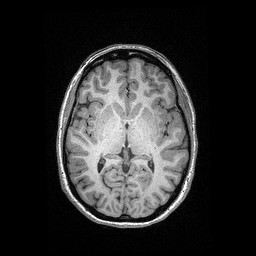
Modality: T1w
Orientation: coronal
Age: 25
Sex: female
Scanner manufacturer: siemens
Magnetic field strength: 3 T
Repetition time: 2.4 s
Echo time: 0.03 s